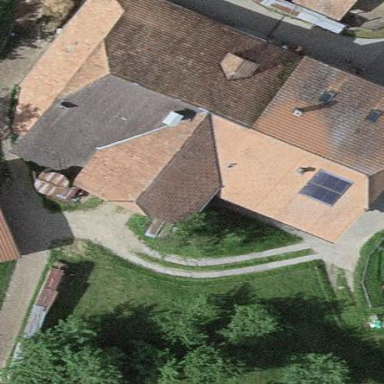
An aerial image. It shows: Farm building.